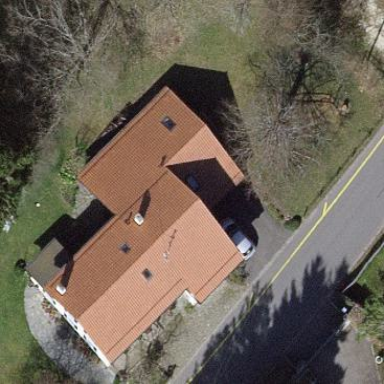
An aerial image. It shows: Gabled roofed house.